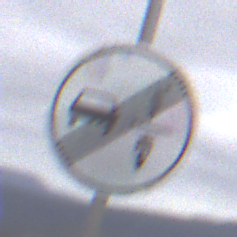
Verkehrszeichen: EndeVerbotUeberholenEinspurigeFahrzeuge
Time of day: Midday
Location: Outdoor (Nature)
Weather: Overcast
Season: NotSpecified
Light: Natural